Question: I walked through a couple of tutorials and it seems they all leave out how you can utilize the logged in user to store information to a database. To help me illustrate my point, here is a model I've been using.
'''
public class Note
{
public int ID { get; set; }
public int UserId { get; set; }
public string Text { get; set; }
}
'''
This each user can write a note to the database. When I created the CRUD controller for this model I then updated the property to the when doing Update/Create. Then when retrieving data back I filter the notes using Where in the linq expression. For some reason this just feels wrong.
Trolling through even more examples I came across someone doing it like so.
'''
public class Note
{
public int ID { get; set; }
public virtual UserProfile User { get; set; }
public string Text { get; set; }
}
public class NoteDbContext : DbContext
{
public DbSet<Note> Notes { get; set; }
}
'''
This looks a lot cleaner since the models are properly linked in C#. And wow, it actually builds! So now in my controller I will first get the user object from the database, then using a Where list their notes.
'''
//First get the logged in user
var user = dbUser.UserProfiles.Where(x => x.UserId == WebMatrix.WebData.WebSecurity.CurrentUserId).First();
//Now get all their notes
var notes = db.Notes.Where(x => x.User == user);
'''

However, this unexpectedly fails. So could someone please provide a sample of a good way to store the UserProfile object against other objects in the database? Basically, I just need a good example that shows now the UserProfile object can be linked to a Note object, and how you should properly query for Notes of a specific UserId.
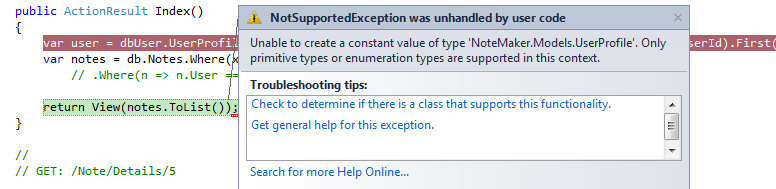
Answer: The way you've defined your relationship, is that you are creating a one-to-one relationship between a 'Note' and a 'User'. I would expect that a user can have multiple notes, based on the query that you're having trouble with. Thus, in order to create a one-to-many between a user and their notes, you should create a collection on your 'UserProfile' object. For instance,
'''
public class UserProfile
{
...
public List<Note> Notes {get; set;}
}
'''
...and to query, loading your 'Notes' associated with that user,
'''
var user = myUsers.Include(n=>n.Notes)
.Single(x => x.UserId == WebMatrix.WebData.WebSecurity.CurrentUserId);
'''